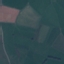
Land use / land cover class: Pasture